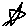
Label: star